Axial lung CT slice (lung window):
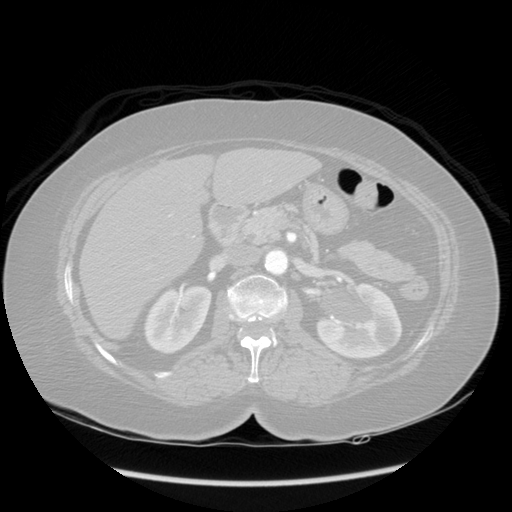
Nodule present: no